Question: Is it possible to exclude or edit the modules being plotted so that modules with only one node do not have a module boundary? In case below, hide the module boundary around 9 and 13.
'''
set.seed(3)
g <- barabasi.game(20, m=2, directed=FALSE)
eb <- cluster_edge_betweenness(g)
plot(eb, g, layout=layout_with_fr)
'''

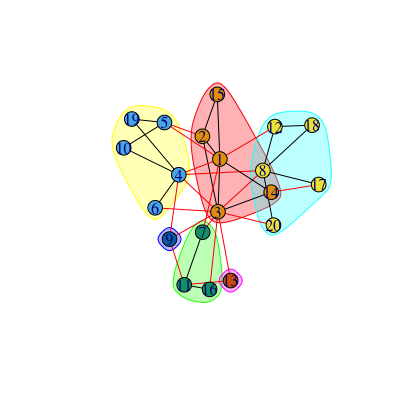
Answer: You can get at this using the 'mark.groups' argument to 'plot.communities'. First create the default grouping, but then eliminate the groups with only one member.
'''
MG = lapply(unique(eb$membership), function(m) { which(eb$membership == m) })
MG[sapply(MG, length) == 1] = NULL
plot(eb, g, mark.groups=MG, layout=layout_with_fr)
'''
<URL>